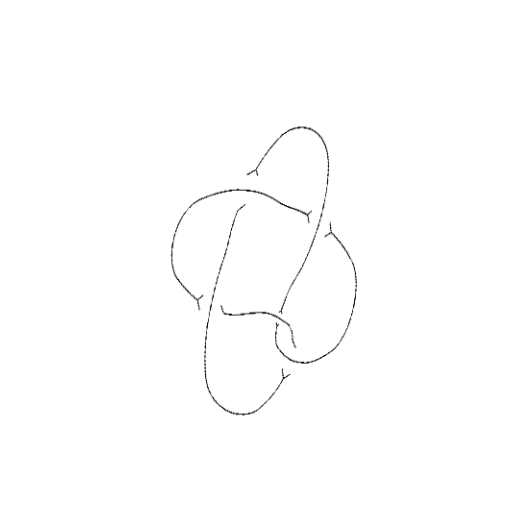
Crossing number: 5